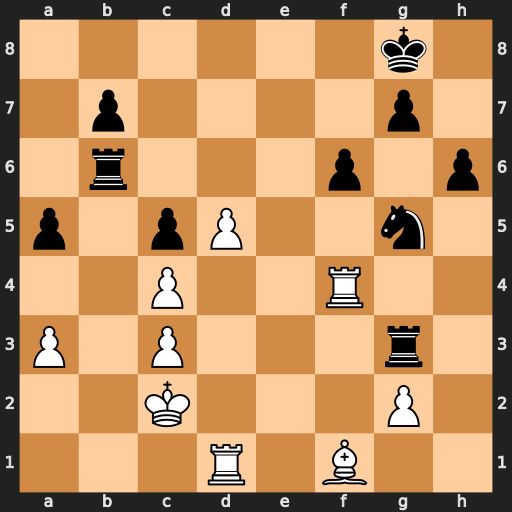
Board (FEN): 6k1/1p4p1/1r3p1p/p1pP2n1/2P2R2/P1P3r1/2K3P1/3R1B2
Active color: w
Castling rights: -
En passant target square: -
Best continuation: d6 Nf7 d7